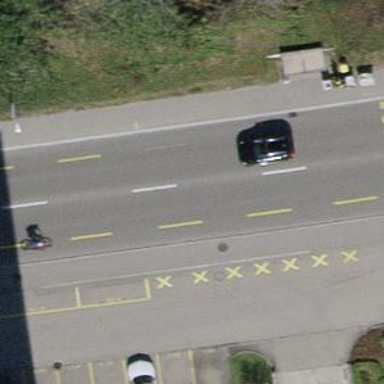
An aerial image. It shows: Public transport stop position.